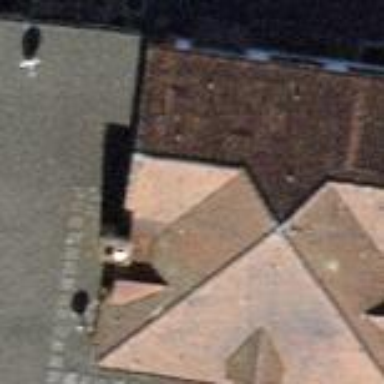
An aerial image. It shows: Part of building.